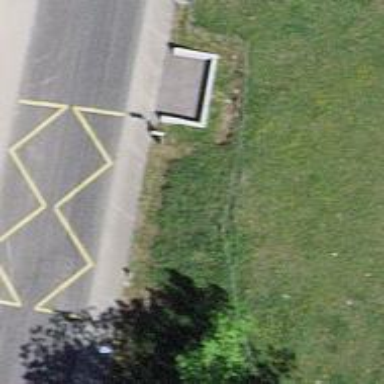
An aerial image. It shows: Bus stop with platform for public transport.